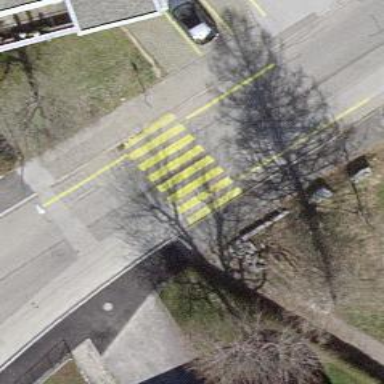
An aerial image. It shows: Marked zebra crossing on the road.